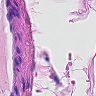
Metastatic tissue present: no